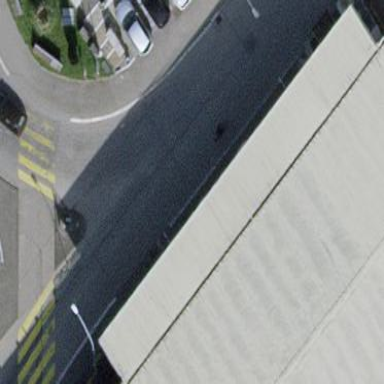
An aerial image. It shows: View of roof of building.